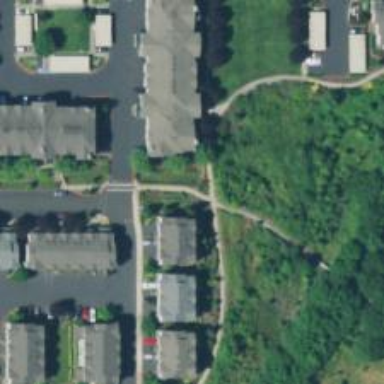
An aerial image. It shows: Footway.